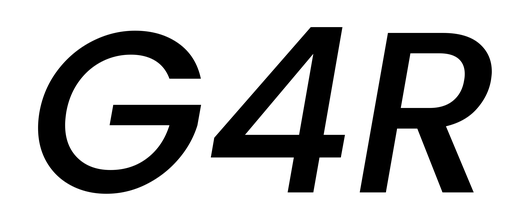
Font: Poppins-MediumItalic